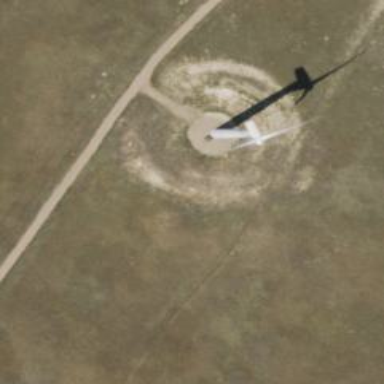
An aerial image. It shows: Wind power generator employing wind turbines.